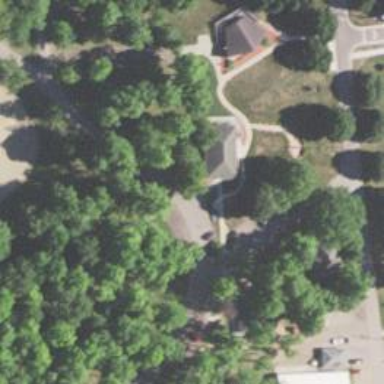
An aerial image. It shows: Disc golf tee.